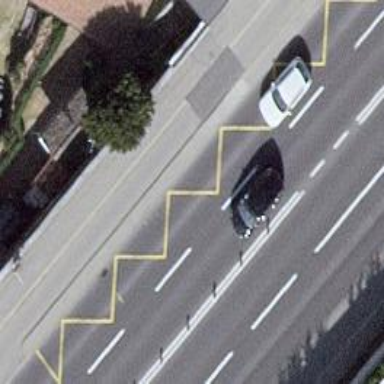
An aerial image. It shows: Bus stop with stop position for public transport.